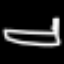
Label: bed